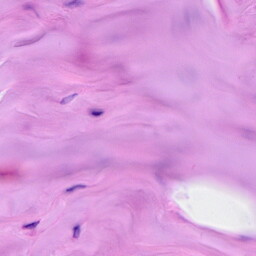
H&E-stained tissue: Breast